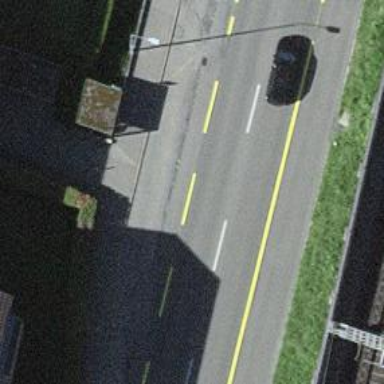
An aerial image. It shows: Bus stop with sheltered platform for public transport.